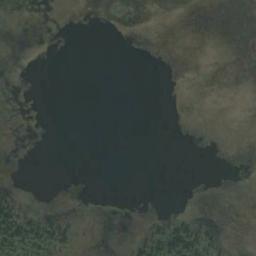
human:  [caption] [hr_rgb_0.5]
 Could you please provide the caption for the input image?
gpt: An island is situated in the middle of this light green lake .

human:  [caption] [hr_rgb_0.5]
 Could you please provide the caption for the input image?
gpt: The lake lies in a wasteland and the water is dark blue .

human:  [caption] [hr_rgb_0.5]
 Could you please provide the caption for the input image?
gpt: There is an irregular blue lake on the ground with green vegetation .

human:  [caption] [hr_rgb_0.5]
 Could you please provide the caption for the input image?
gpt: Many trees are around the lake .

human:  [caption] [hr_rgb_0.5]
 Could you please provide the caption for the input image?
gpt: There are some green plants and bare land around the lake .